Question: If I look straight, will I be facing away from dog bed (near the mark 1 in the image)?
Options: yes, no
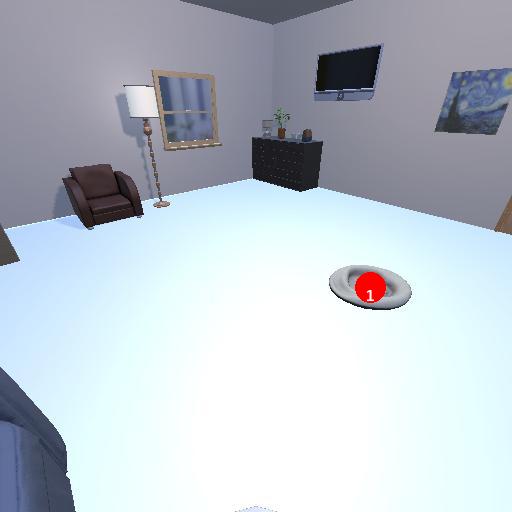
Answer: yes